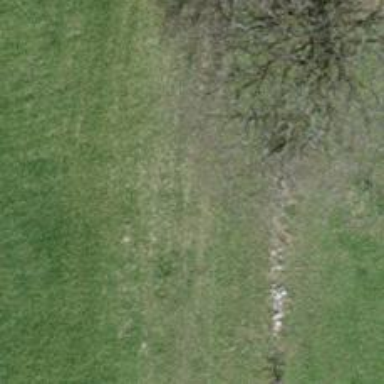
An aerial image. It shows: Grassy track road with grade 4 track type.